Interaction volume radius: 10 \u00c5
Interaction volume height: 10 \u00c5
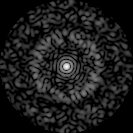
Disorder parameter: 0.8444